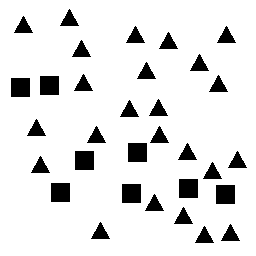
Squares: 8
Triangles: 24
Stars: 0
Total shapes: 32